Question: Does anyone possible know how to get an errored message in Talend?
I have a 'tMSSqlInput' ==> 'tMSSqlOutput'. (see schema below).
If an error is thrown, I'd like to get it in mail body, and send it, instead of sendind a message by default.
I found something like :
- 'globalMap.put("errorCode", input_row.message);'- '"The message is: "+(String)globalMap.get("errorCode")'
But I dont know, where to place the first line. Obviously it would be somewhere inside the 'tMSSqlOutput'. But where?
Thank y'all in advance.

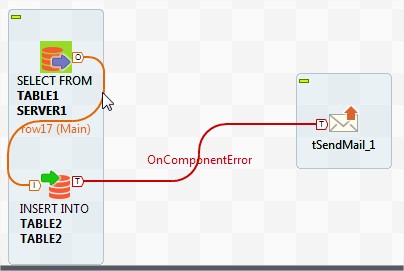
Answer: most talend components including tmysqloutput has Error Messages (after) which is available once the component has failed or succeeded. you can access the value in these variables post the component in next component say tMysqloutput --->(OnComponentOK)---->tJava ...in tJava you can see what was there in the tmysqloutput component by using below expression - System.out.println((String)globalMap.get("tMysqlOutput_1_ERROR_MESSAGE"));
You can store this error message in a global variable and then use this global variable in your tSendEmail component.
to assign a value to global variable you would use globalMap.out("variableName",value);
to fetch this value
(String)globalMap.get("variableName")
Another way would be to add tLogCatcher in your application and enable Die on error option in your components. What will happen is that now when an exception is raised tLogCAtcher will catch the message and code and you can connect tLogCatcher to other components to fetch this error code and use it in next components like tSendEmail for sending email